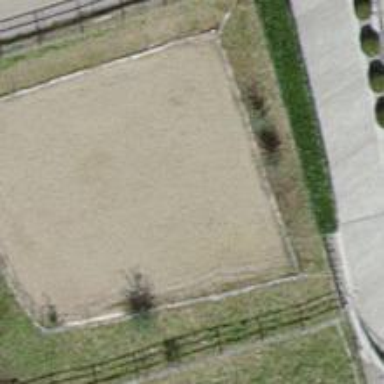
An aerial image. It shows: Equestrian pitch for leisure land sports.